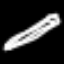
Label: pencil